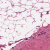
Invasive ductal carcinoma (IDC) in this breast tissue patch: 0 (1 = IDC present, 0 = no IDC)